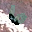
Label: 6